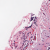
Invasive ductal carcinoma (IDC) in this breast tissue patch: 1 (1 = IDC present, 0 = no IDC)